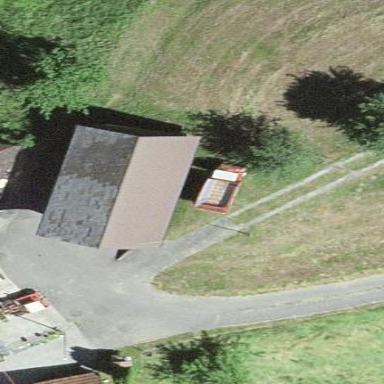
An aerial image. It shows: Garage.